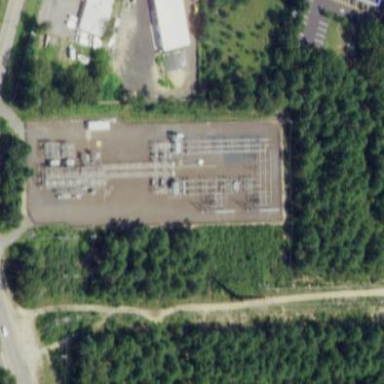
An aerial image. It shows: There is distribution substation enclosed by fence.